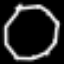
Label: octagon